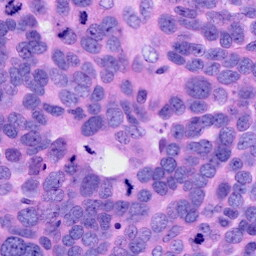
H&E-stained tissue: Ovarian